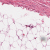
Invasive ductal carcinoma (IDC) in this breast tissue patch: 0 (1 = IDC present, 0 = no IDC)